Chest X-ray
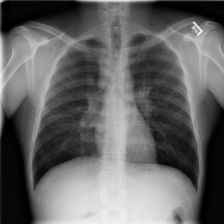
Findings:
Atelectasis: negative
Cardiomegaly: negative
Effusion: negative
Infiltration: negative
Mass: negative
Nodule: negative
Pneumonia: negative
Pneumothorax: negative
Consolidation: negative
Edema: negative
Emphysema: negative
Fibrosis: negative
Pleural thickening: negative
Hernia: negative